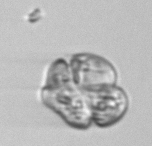
Label: Karenia